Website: apple
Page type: account-selection
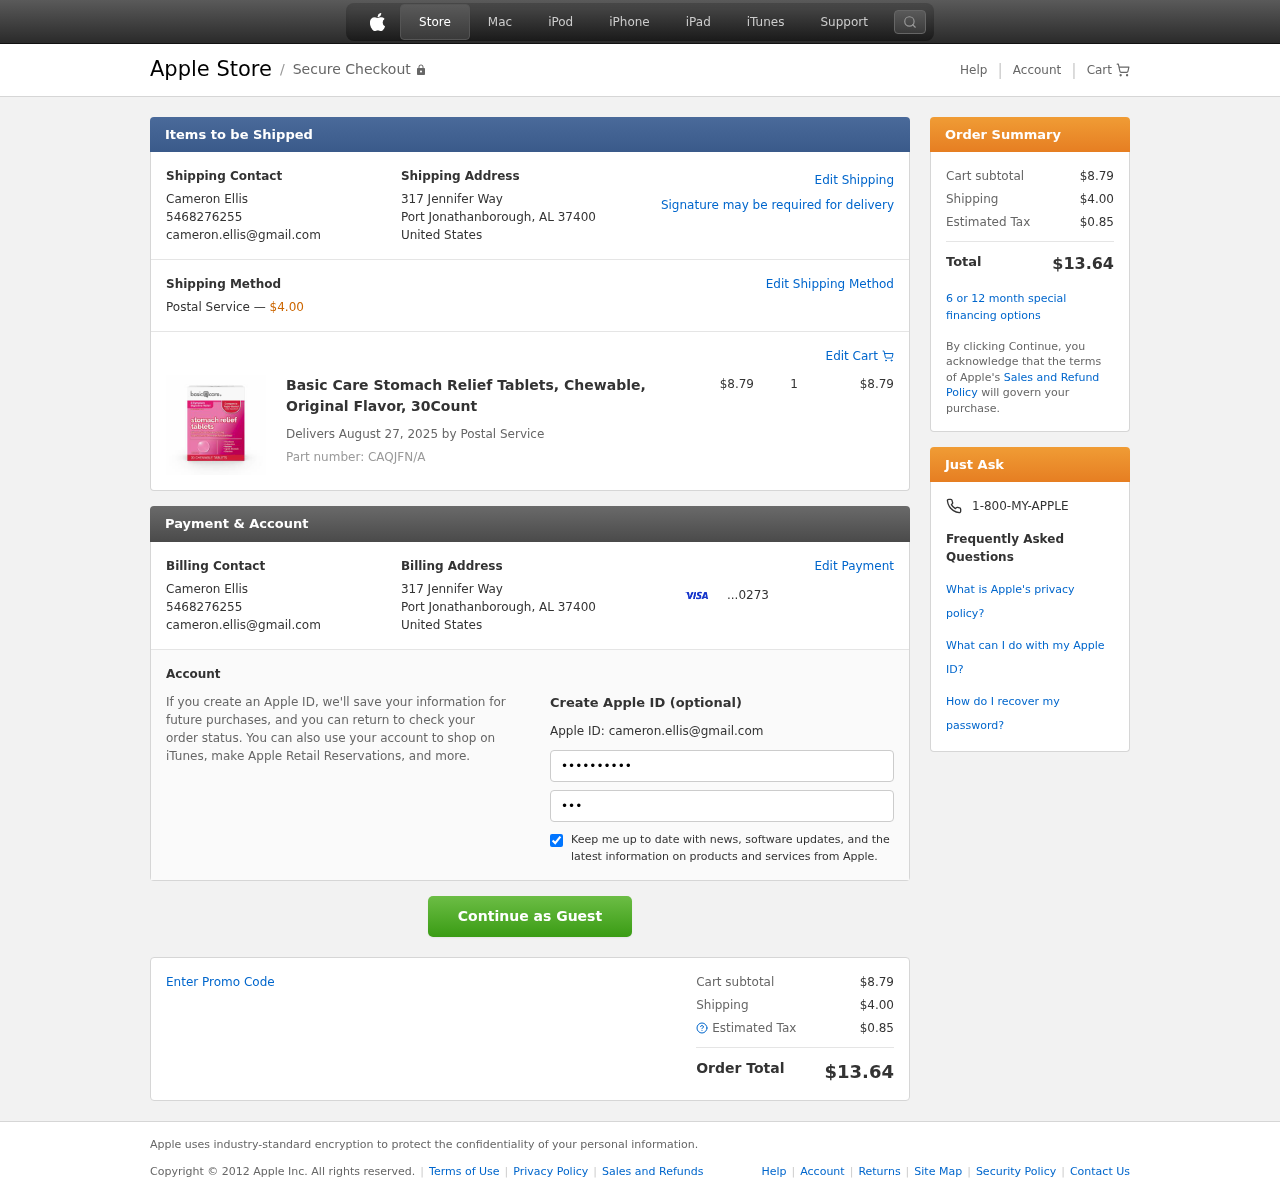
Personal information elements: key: PII_CARD_LAST4
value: ...0273
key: PII_CITY_STATE_ZIP
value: Port Jonathanborough, AL 37400
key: PII_COUNTRY
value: United States
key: PII_EMAIL
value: cameron.ellis@gmail.com
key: PII_FULLNAME
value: Cameron Ellis
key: PII_PHONE
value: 5468276255
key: PII_STREET
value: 317 Jennifer Way
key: PII_FIRSTNAME
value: Cameron
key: PII_LASTNAME
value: Ellis
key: PII_FULLNAME2
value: Cameron Ellis
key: PII_FULLNAME3
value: Cameron Ellis
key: PII_FIRSTNAME2
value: Cameron
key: PII_FIRSTNAME3
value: Cameron
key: PII_LASTNAME2
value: Ellis
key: PII_LASTNAME3
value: Ellis
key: PII_FIRSTNAME_DERIVED
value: Cameron
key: PII_LASTNAME_DERIVED
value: Ellis
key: PII_FULLNAME_DERIVED
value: Cameron Ellis
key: PII_NAME_FULL_DERIVED
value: Cameron Ellis
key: PII_PHONE_LINE
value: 6255
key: PII_PHONE_SUFFIX
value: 6255
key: PII_PHONE2
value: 5468276255
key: PII_PHONE3
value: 5468276255
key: PII_PHONE_NUMERIC
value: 5468276255
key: PII_PHONE_LINE_NUMERIC
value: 6255
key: PII_PHONE_SUFFIX_NUMERIC
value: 6255
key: PII_PHONE2_NUMERIC
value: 5468276255
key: PII_PHONE3_NUMERIC
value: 5468276255
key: PII_PHONE_DIGITS
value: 5468276255
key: PII_PHONE_LAST4
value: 6255
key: PII_EMAIL2
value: cameron.ellis@gmail.com
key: PII_EMAIL3
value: cameron.ellis@gmail.com
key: PII_STREET2
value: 317 Jennifer Way
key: PII_CITY_STATE_ZIP2
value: Port Jonathanborough, AL 37400
Product elements: key: PRODUCT1_NAME
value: Basic Care Stomach Relief Tablets, Chewable, Original Flavor, 30Count
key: PRODUCT1_PRICE
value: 8.79
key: PRODUCT1_QUANTITY
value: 1
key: PRODUCT_PART_NUMBER
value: Part number: CAQJFN/A
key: PRODUCT_TOTAL
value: $8.79
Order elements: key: ORDER_SHIPPING_COST
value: $4.00
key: ORDER_DELIVERY_DATE
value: Delivers August 27, 2025 by Postal Service
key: ORDER_SUBTOTAL
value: $8.79
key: ORDER_TAX
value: $0.85
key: ORDER_TOTAL
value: $13.64